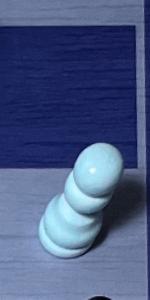
Label: Pawn_White